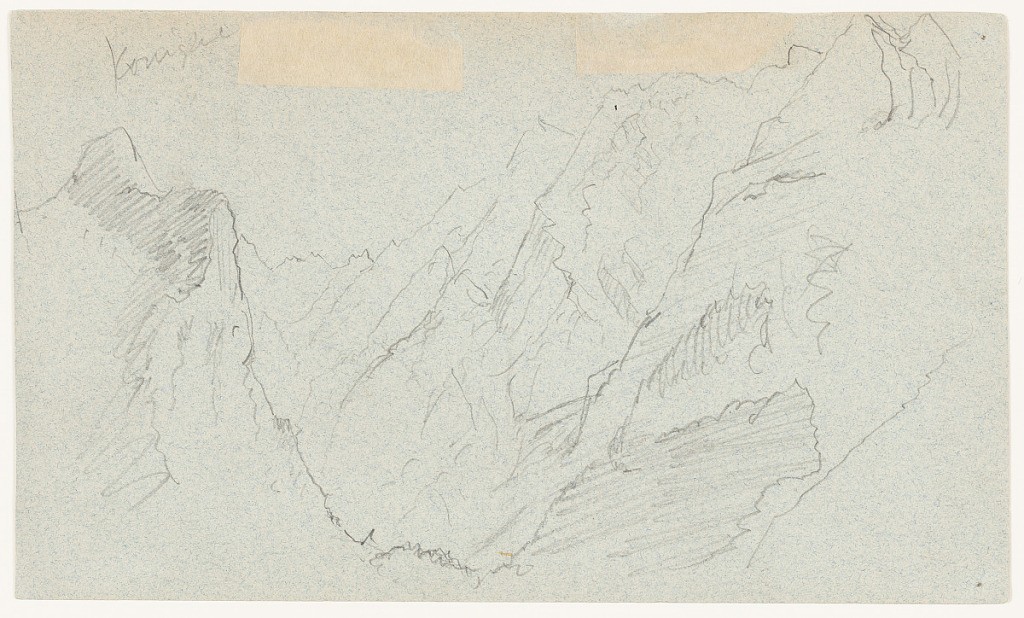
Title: Mountain Valley near the Königssee, Germany
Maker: Frederic Edwin Church, American, 1826–1900
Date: July 1868
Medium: Graphite on blue wove paper; verso: graphite
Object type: drawing
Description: Landscape sketch showing an oblique view of a sharp and rocky mountain range that extends from the foreground at right to the background at center. A craggy mountain with a vertical cliff is visible at left. A narrow, wooded valley floor is shown at lower center.

Verso: Landscape study showing a view of steep, wooded mountains along the shore of the Königssee in Bavaria, Germany. In foreground, that placid waters of the lake extend into the middle distance, where they reflect the vegetation on the shoreline above. Rising over the scene, at center, is a sharp, pyramidal peak.